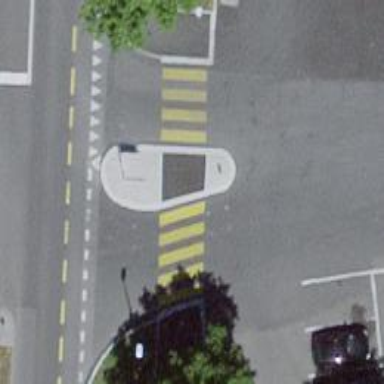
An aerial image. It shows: Marked crossing with pedestrian island.